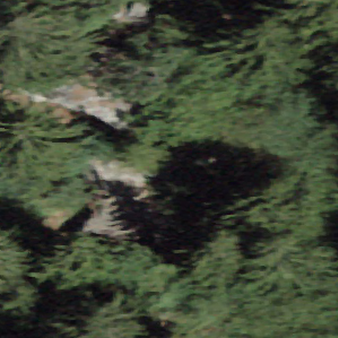
Label: other